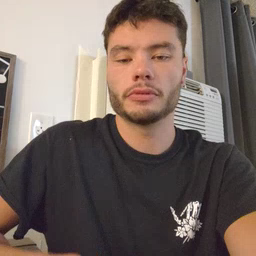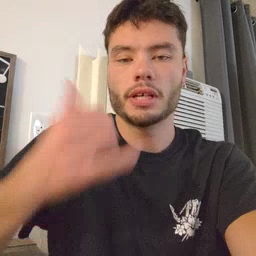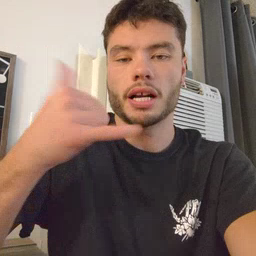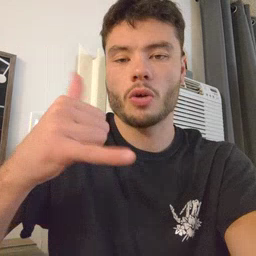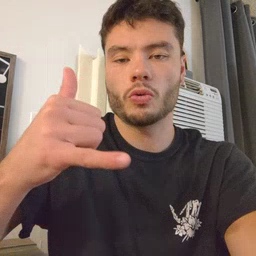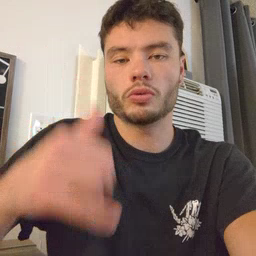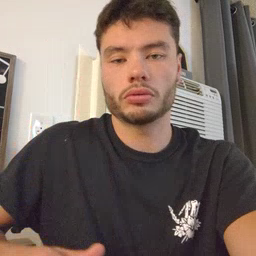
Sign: yellow